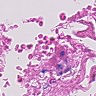
Metastatic tissue present: no